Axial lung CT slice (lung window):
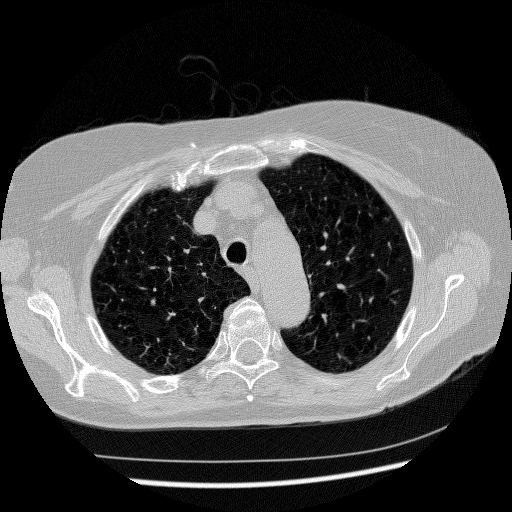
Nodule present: no